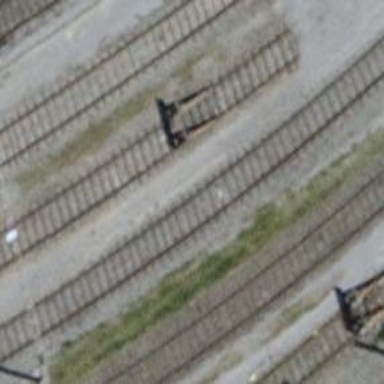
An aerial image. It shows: Railway buffer stop.